Question: Building my app using the iOS 7 SDK changes the look of the navigation bar and its buttons:

The top image shows what it looks like when run on a device using iOS 6, the bottom image shows the same app running on a device using iOS 7.
The navigation bar is created using a background image:
'''
UIImage *navigationBarBackgroundImage = [[UIImage imageNamed:@"MyTopNavigationBackground"] resizableImageWithCapInsets:UIEdgeInsetsMake(0, 0, 4, 0)];
UINavigationBar *bar = [UINavigationBar appearanceWhenContainedIn:[MyNavigationController class], nil];
[bar setBackgroundImage:navigationBarBackgroundImage forBarMetrics:UIBarMetricsDefault];
[bar setTintColor:[UIColor colorWithRed:0.17 green:0.62 blue:0.23 alpha:1.0]];
'''
The left bar button is created by:
'''
- (UIBarButtonItem *)slideoverMenuBarButtonItem {
return [[UIBarButtonItem alloc] initWithImage:[UIImage imageNamed:@"bar_button_icon_menu.png"]
style:UIBarButtonItemStylePlain
target:self
action:@selector(slideoverMenu)];
}
'''
I'm more concerned with what is happening to the button appearance. What are the "best practices" for handling this transition to the new iOS 7 look?
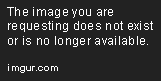
Answer: You need to use a stretchable image to fill the navigation bar. Because your image appears to be a fairly simple gradient, something like this should get you close:
'''
[[UINavigationBar appearance] setBackgroundImage:[navigationBarBackgroundImage stretchableImageWithLeftCapWidth:0 topCapHeight:0]];
'''
and your background image becomes a 1w x 64h png.
use [UIImage imageWithRenderingMode:UIImageRenderingModeAlwaysOriginal]
'''
UIImage *buttonImage = [UIImage imageNamed:@"bar_button_icon_menu.png"];
return [[UIBarButtonItem alloc] initWithImage:[buttonImage imageWithRenderingMode:UIImageRenderingModeAlwaysOriginal]
style:UIBarButtonItemStylePlain
target:self
action:@selector(slideoverMenu)];
}
'''
as the default behavior is to paint your non-transparent image pixels with the application tint color, "always original" mode will prevent that from happening.